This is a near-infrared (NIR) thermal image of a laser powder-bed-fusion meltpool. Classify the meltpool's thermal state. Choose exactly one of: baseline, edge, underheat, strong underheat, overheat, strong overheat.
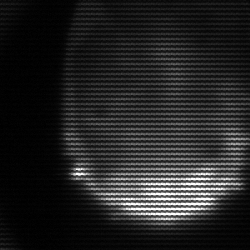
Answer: edge